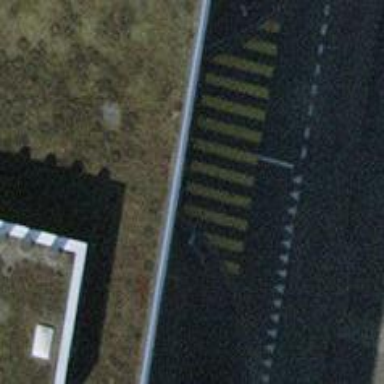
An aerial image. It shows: Asphalt road designated as living street.